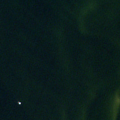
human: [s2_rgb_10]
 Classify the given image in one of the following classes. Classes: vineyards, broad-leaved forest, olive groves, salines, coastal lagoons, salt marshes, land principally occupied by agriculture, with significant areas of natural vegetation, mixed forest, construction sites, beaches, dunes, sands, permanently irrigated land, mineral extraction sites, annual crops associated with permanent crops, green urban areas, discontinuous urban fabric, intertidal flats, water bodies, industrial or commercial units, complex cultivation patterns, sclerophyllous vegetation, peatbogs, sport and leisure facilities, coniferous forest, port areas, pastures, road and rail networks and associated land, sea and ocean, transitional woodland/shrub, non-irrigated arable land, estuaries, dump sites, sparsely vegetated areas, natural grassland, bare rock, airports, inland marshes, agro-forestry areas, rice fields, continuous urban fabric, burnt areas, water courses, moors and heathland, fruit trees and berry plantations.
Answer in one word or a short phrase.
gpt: sea and ocean